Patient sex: F
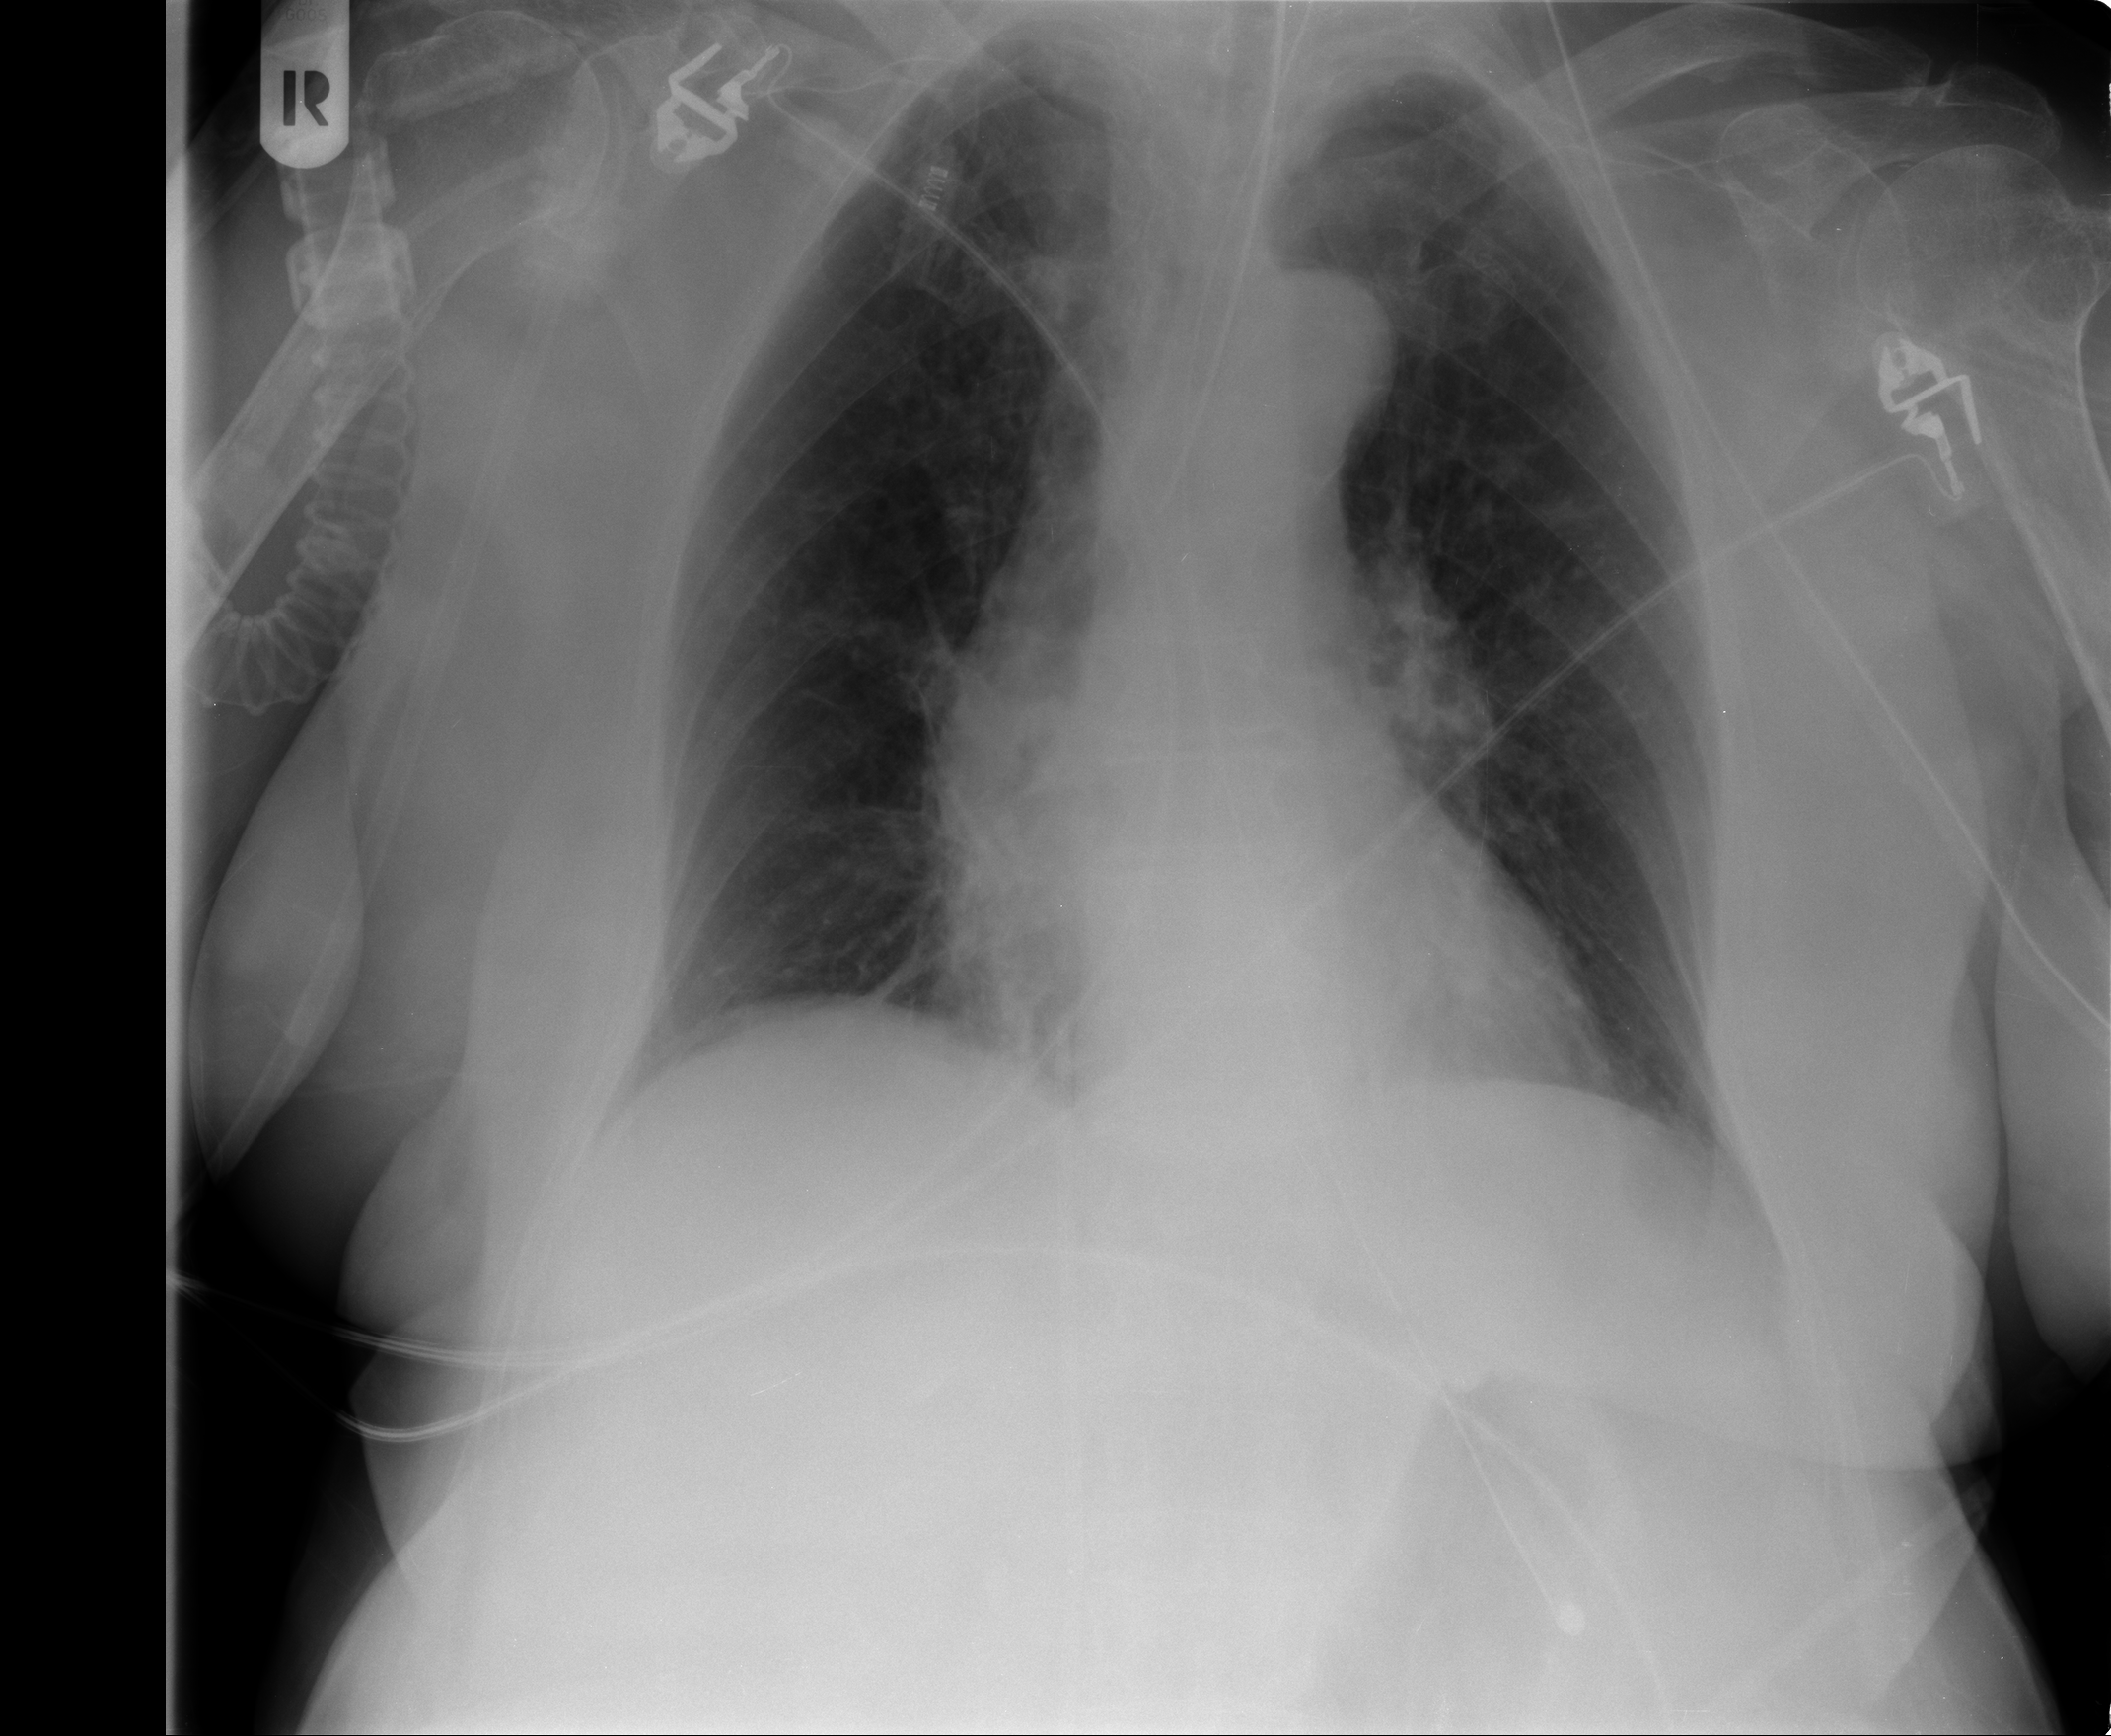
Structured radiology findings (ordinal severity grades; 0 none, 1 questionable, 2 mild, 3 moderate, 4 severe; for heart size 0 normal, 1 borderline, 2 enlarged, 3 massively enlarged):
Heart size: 0
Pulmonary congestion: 1
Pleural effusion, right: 0
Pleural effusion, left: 0
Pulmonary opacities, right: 0
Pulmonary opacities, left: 0
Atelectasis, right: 0
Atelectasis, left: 0